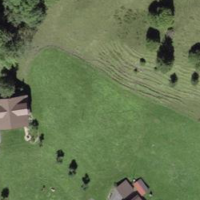
EUNIS habitat code: 24
Species observed at this site:
Silene dioica
Sitta europaea
Parus major